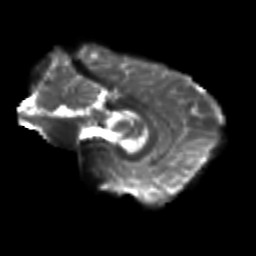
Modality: T2w
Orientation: sagittal
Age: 19
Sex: female
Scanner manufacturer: siemens
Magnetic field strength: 3 T
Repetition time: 3.5 s
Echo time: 0.113 s